Question: My password and username are correct, but I can't login to admin. Is there anything wrong with my controller?
This is my model:
'''
class login_model extends CI_Model{
function cek($username, $password){
$this->db->where("username", $username);
$this->db->where("password", $password);
return $this->db->get("user_admin");
}
function getLoginData($usr, $psw){
$u = $usr;
$p = md5($psw);
$q_cek_login = $this->db->get_where('user_admin', array('username' => $u, 'password' => $p));
if(count($q_cek_login->result()) > 0){
foreach($q_cek_login->result() as $qck){
foreach($q_cek_login->result() as $qad){
$sess_data['logged_in'] = TRUE;
$sess_data['id'] = $qad->id;
$sess_data['username'] = $qad->username;
$sess_data['password'] = $qad->password;
$sess_data['email'] = $qad->email;
$sess_data['level'] = $qad->level;
$this->session->set_userdata($sess_data);
}
redirect('welcome_message');
}
}else{
$this->session->set_flashdata('result_login'. 'username dan password salah');
header('location: '. base_url(). 'login');
}
}
}
'''
This is my controller:
'''
class login extends CI_Controller {
function _construct(){
parent::_construct();
if($this->session->userdata('username')){
redirect(base_url('welcome_message'));
}
$this->load->model(array('login_model'));
}
function index(){
$this->load->view('login');
}
function proses(){
$this->form_validation->set_rules('username', 'username', 'required|trim|xss_clean');
$this->form_validation->set_rules('password', 'password', 'required|trim|xss_clean');
if($this->form_validation->run() == FALSE){
$this->load->view('login');
}else{
$usr = $this->input->post('username');
$psw = $this->input->post('password');
$u = $usr;
$p = md5($psw);
$cek = $this->login_model->cek($u, $p);
if($cek->num_rows() > 0 ){
foreach($cek->result() as $qad){
$sess_data['id'] = $qad->id;
$sess_data['email'] = $qad->email;
$sess_data['username'] = $qad->username;
$sess_data['level']=$qad->level;
$this->session->set_userdata($sess_data);
}
$this->session->set_flashdata('success', 'login berhasil');
redirect(base_url('/'));
}else{
$this->session->set_flashdata('result_login', 'username dan password yang anda masukkan salah');
redirect(base_url('login'));
}
}
}
'''
My view:
'''
<div class="login-box-body">
<p class="login-box-msg">Sign in to start your session</p>
<form action="<?php echo base_url('login/proses'); ?>" method="post">
<?php if (validation_errors() || $this->session->flashdata('result_login')) { ?>
<div class="alert alert-danger animated fadeInDown" role="alert">
<button type="button" class="close" data-dismiss="alert">&times;</button>
<strong>Peringatan!</strong>
<?php echo validation_errors(); ?>
<?php echo $this->session->flashdata('result_login'); ?>
</div>
<?php } ?>
<div class="form-group has-feedback">
<input type="text" class="form-control" placeholder="Username" id="username" name="username">
<span class="glyphicon glyphicon-user form-control-feedback"></span>
</div>
<div class="form-group has-feedback">
<input type="password" class="form-control" placeholder="Password" id="password" name="password">
<span class="glyphicon glyphicon-lock form-control-feedback"></span>
</div>
<div class="row">
<div class="col-xs-8">
<a href="http://localhost/adminpmjb/register" class="text-center">Register a new admin</a>
</div>
'''
When I try to log in, I always get this error:

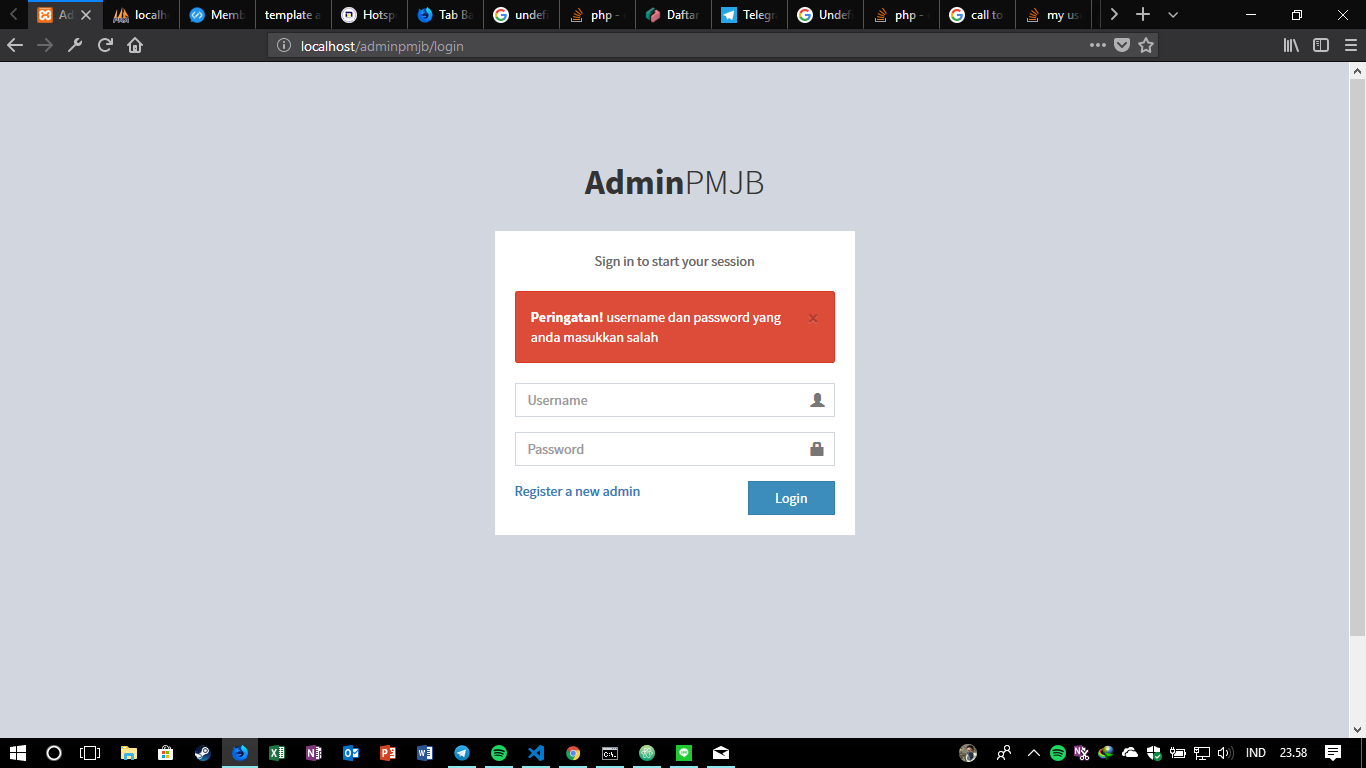
Answer: I don't see anything strikingly wrong with your code.
Well you are obviously hitting your last nested else which means for some reason this statement '$cek->num_rows() > 0' is evaluating to false.
I assume that you are entering a proper and existing username + password combination. But to troubleshoot you can after '$p = md5($psw);' do:
'echo 'hashed password: ' . $p . '<br>username: ' . $u; exit;'
and see if the username and hashed password match something in the database, if not, you have your answer. My best guess is that you perhaps didn't store a hashed password and only plain-text one.
---
As a side note you should move all of your redirects and flashdata out of your model. Models should only return or throw Exceptions.